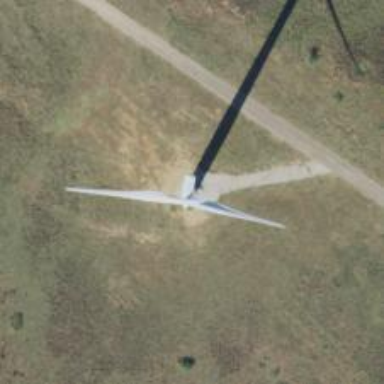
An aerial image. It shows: Wind generator using horizontal axis wind turbines.